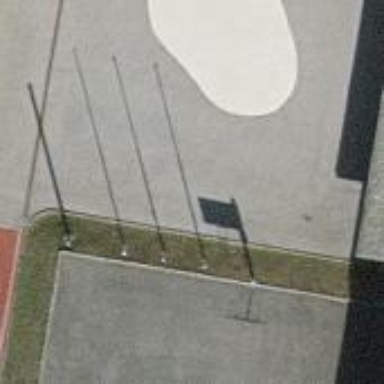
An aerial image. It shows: Flagpole structure.